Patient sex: M
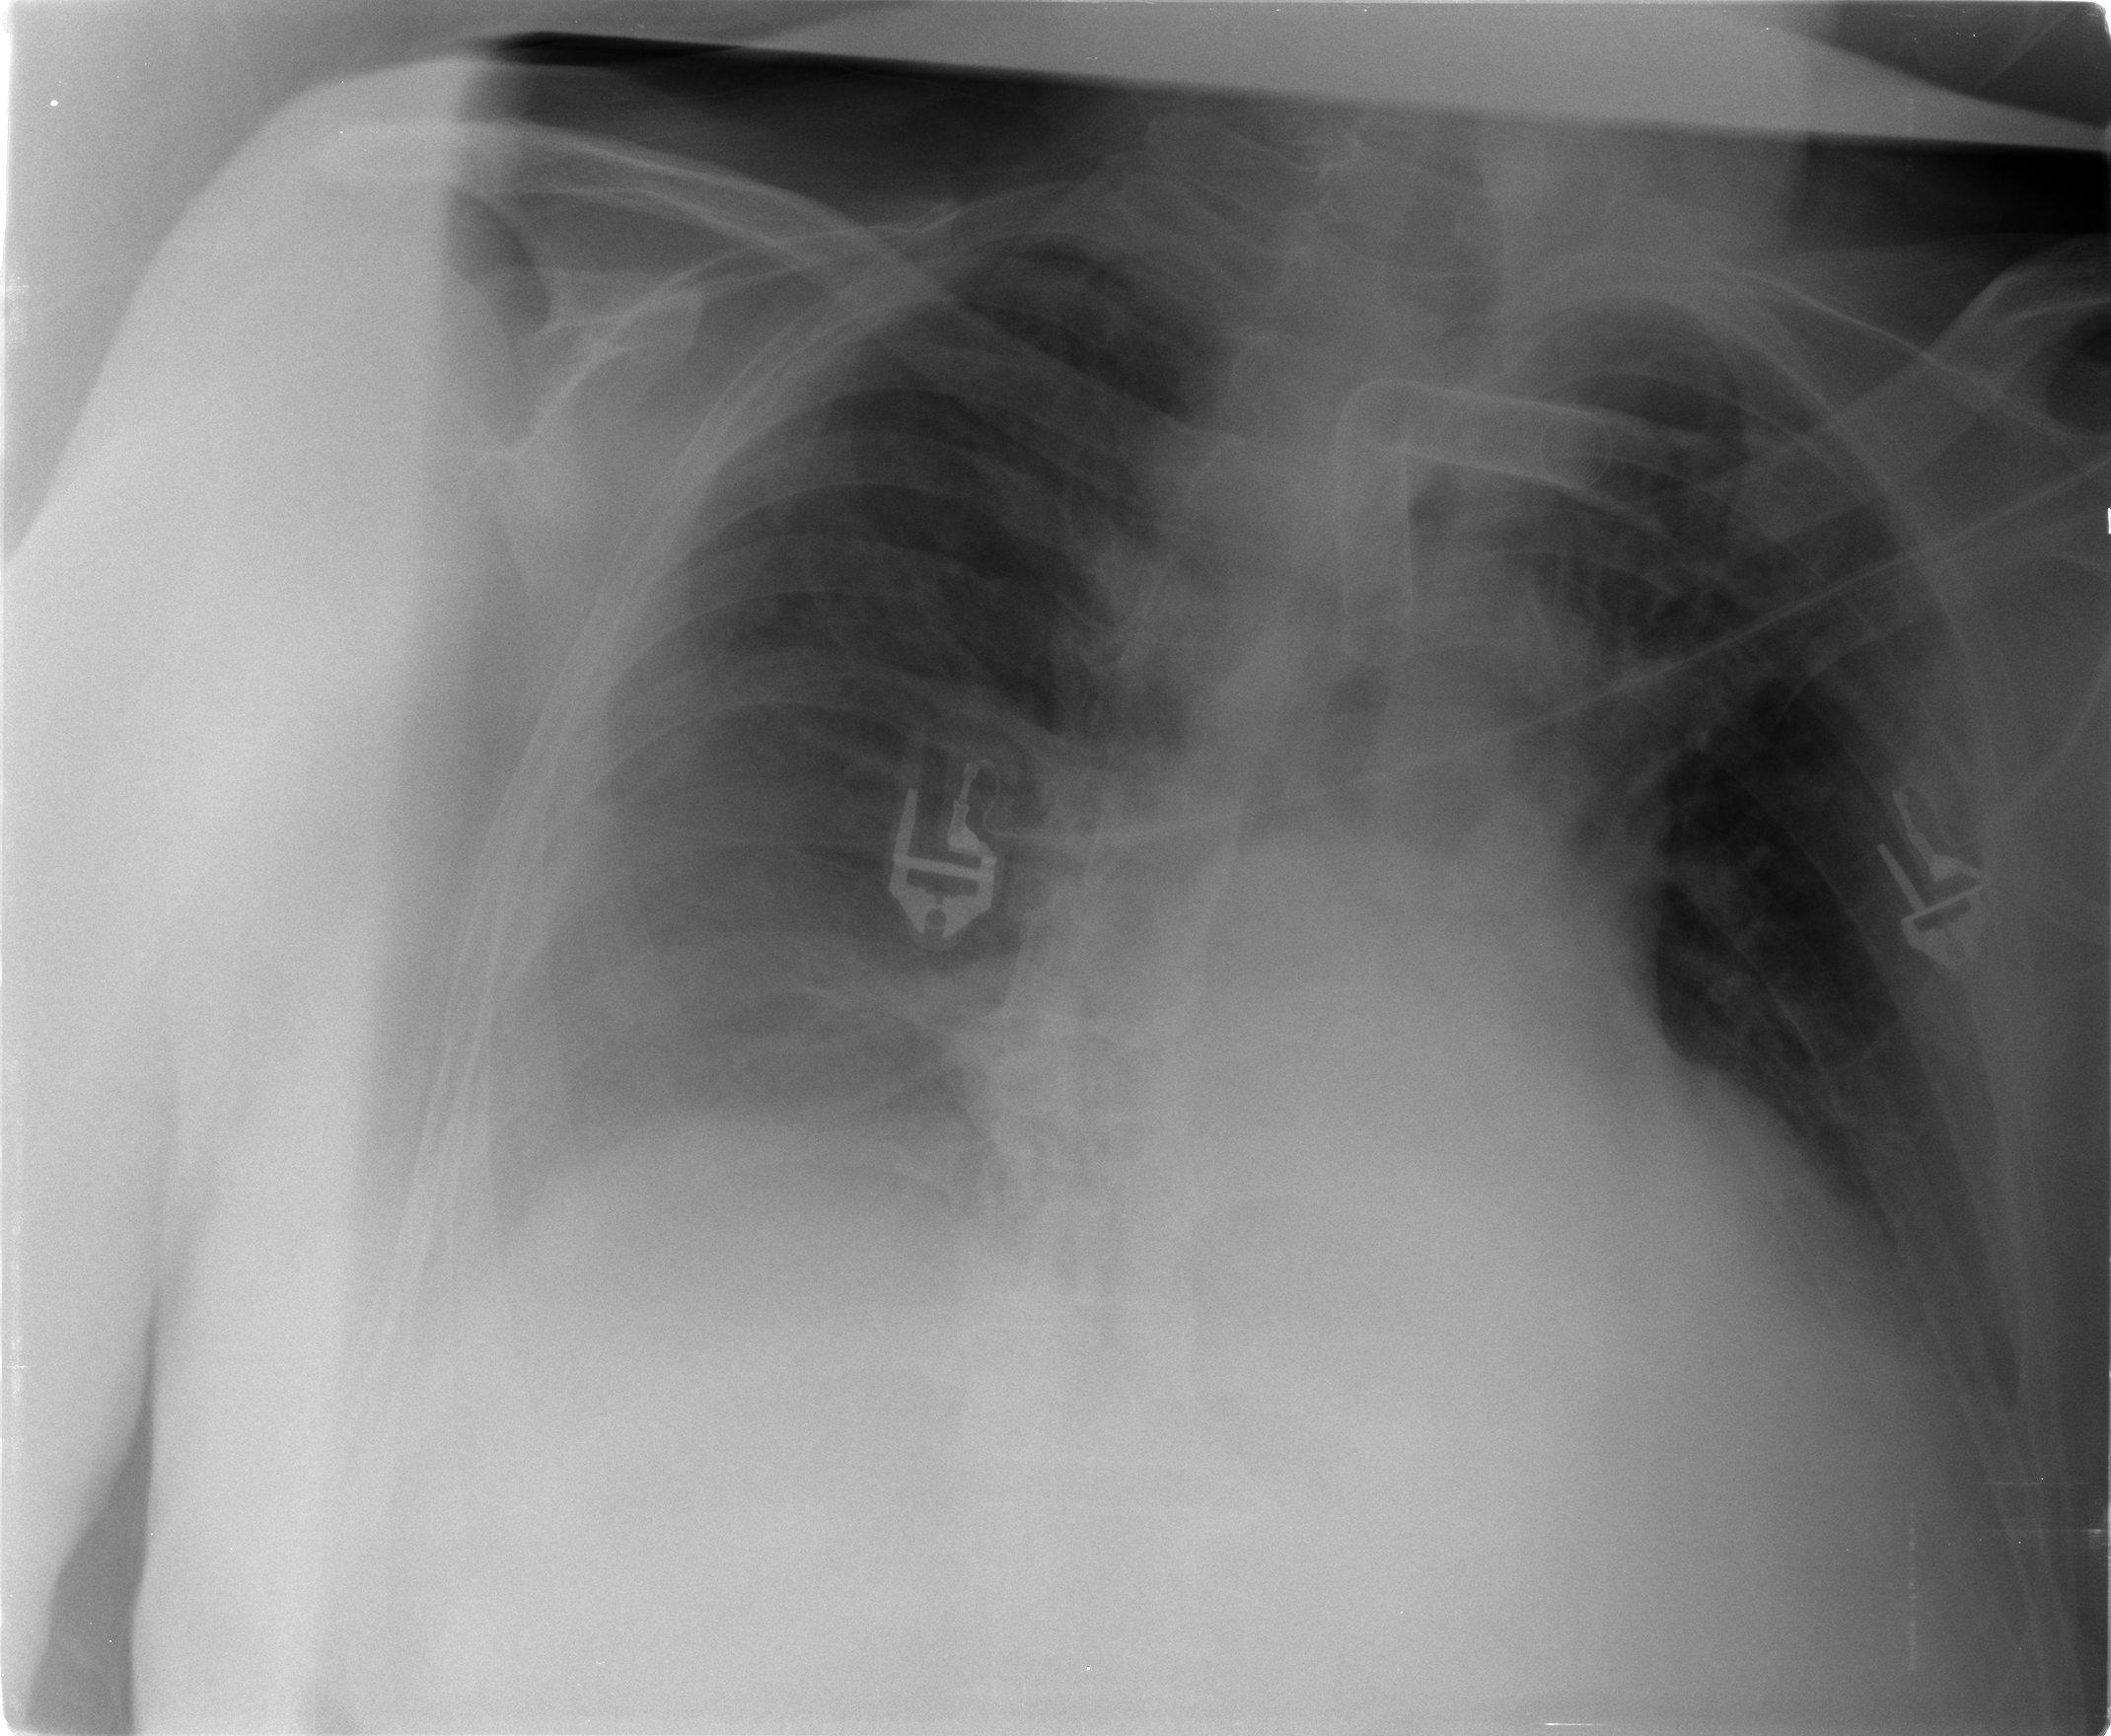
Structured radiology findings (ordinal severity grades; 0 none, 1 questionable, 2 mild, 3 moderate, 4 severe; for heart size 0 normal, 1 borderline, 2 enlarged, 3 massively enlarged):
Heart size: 0
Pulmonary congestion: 0
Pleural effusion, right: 2
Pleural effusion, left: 2
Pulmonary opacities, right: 0
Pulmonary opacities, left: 1
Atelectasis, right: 2
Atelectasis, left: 2